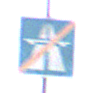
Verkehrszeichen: EndeAutbahn
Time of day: MorningAfternoon
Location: Outdoor (Nature)
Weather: Overcast
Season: NotSpecified
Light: Natural